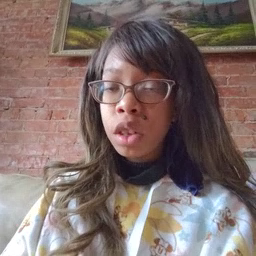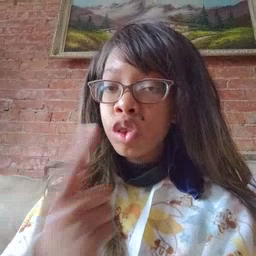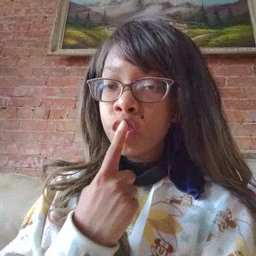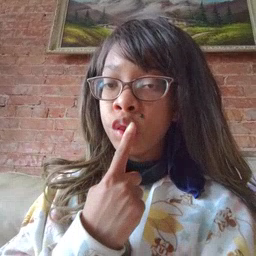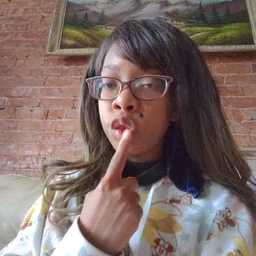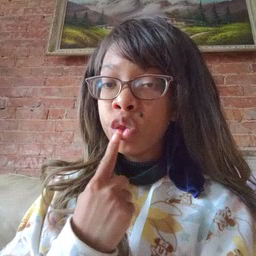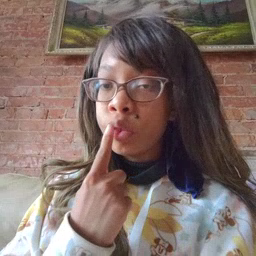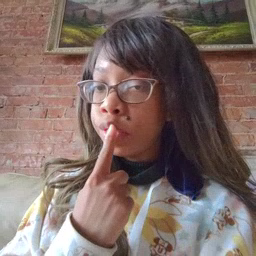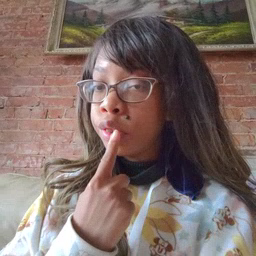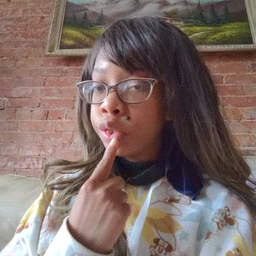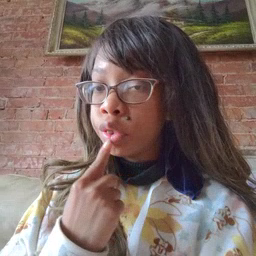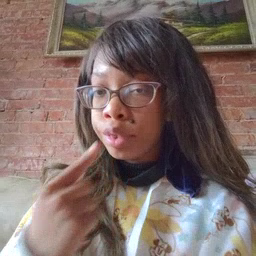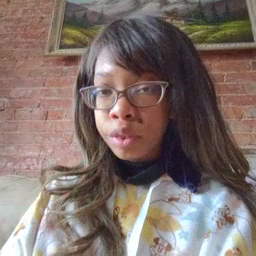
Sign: lips